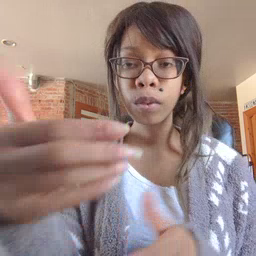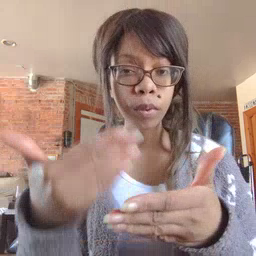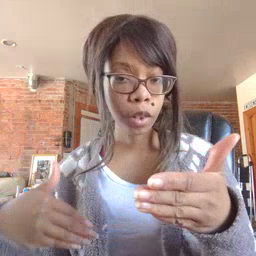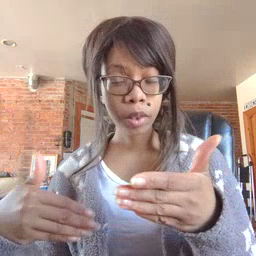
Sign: before